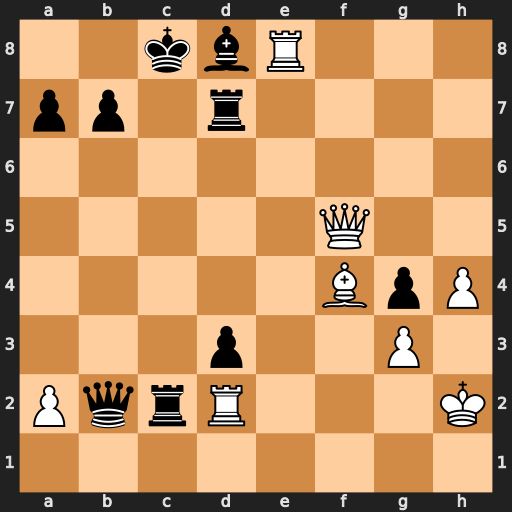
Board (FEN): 2kbR3/pp1r4/8/5Q2/5BpP/3p2P1/PqrR3K/8
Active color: w
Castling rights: -
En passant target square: -
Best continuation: Rxd8+ Kxd8 Qf8#